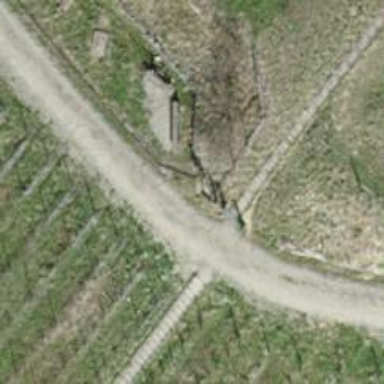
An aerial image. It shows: Set of steps on the road.